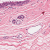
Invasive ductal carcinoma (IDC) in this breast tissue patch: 0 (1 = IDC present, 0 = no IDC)